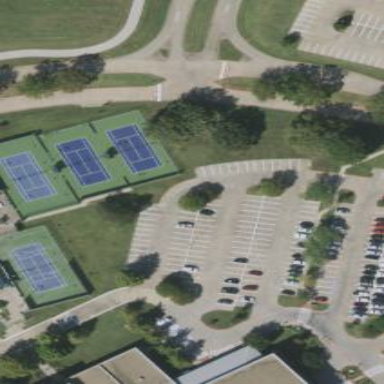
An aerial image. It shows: Tennis court on pitch designated for leisure land.